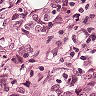
Metastatic tissue present: yes